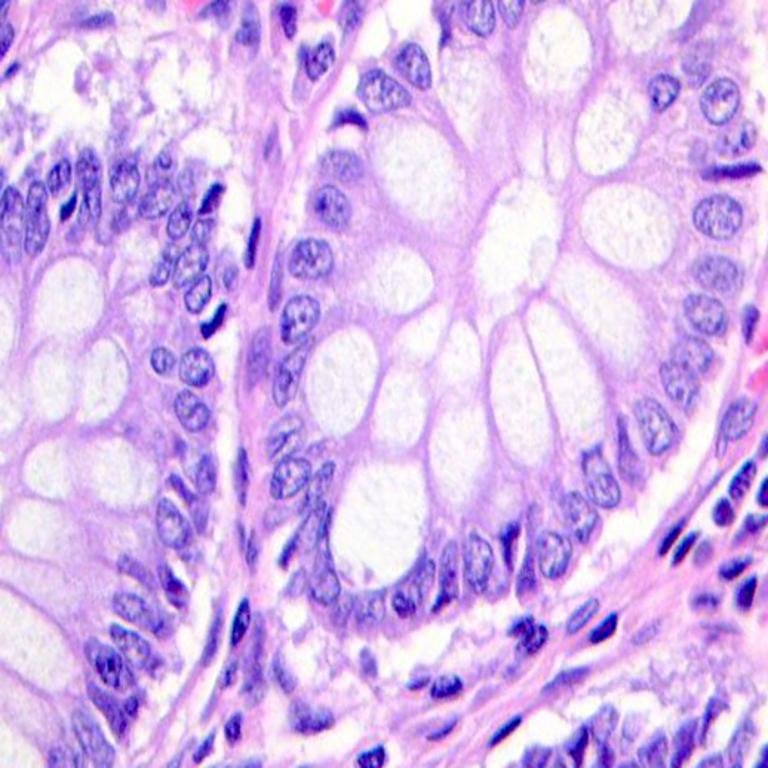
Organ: colon
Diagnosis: benign